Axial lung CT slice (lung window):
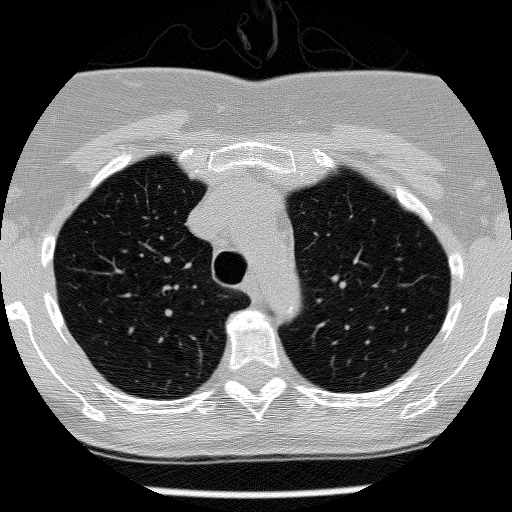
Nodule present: no